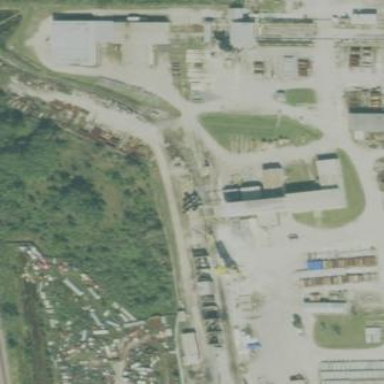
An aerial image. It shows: Industrial area covered with concrete.